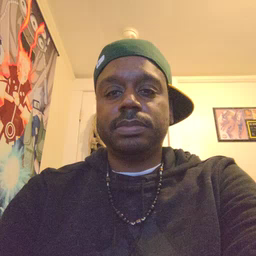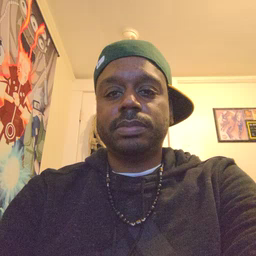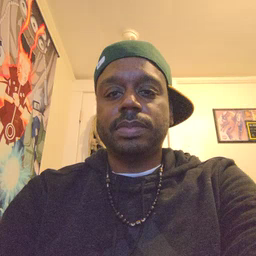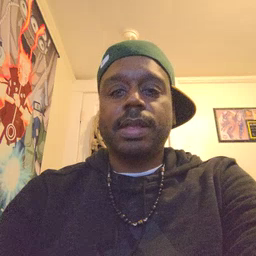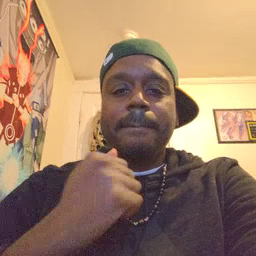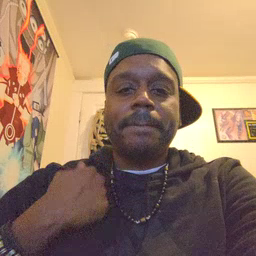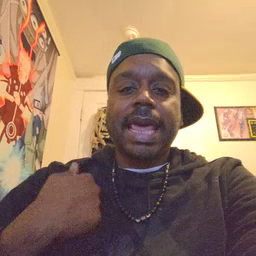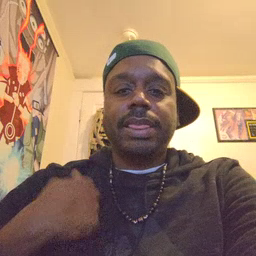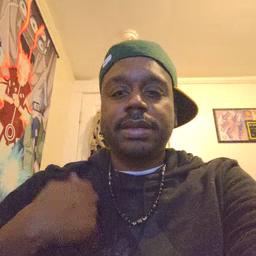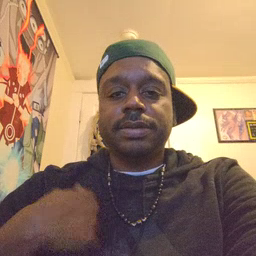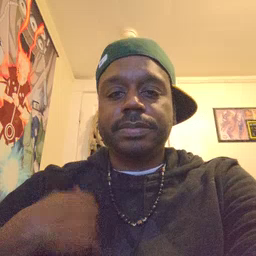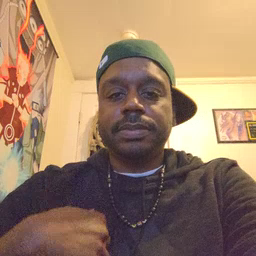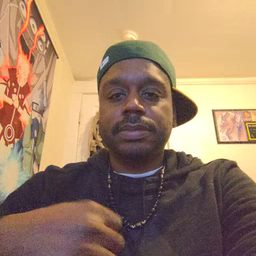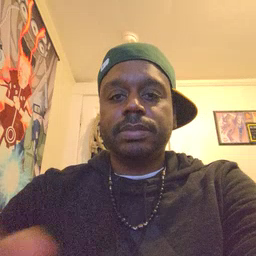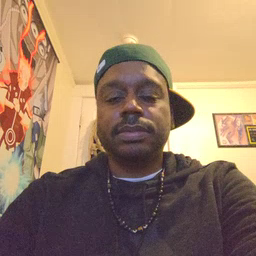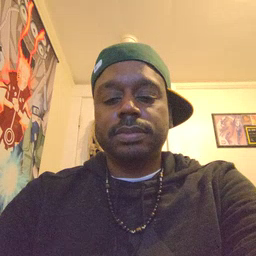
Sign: bath